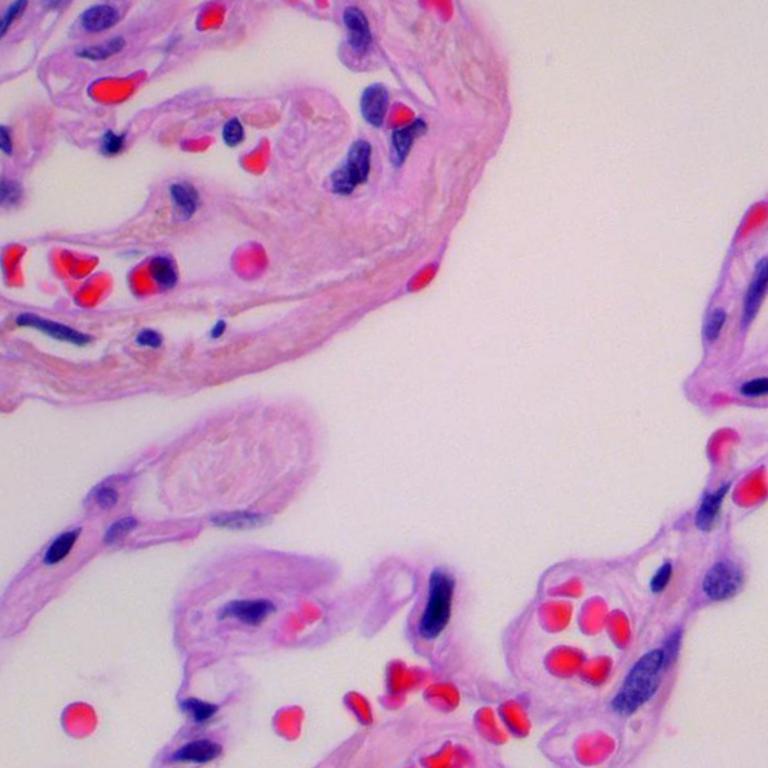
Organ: lung
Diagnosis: benign